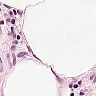
Metastatic tissue present: no